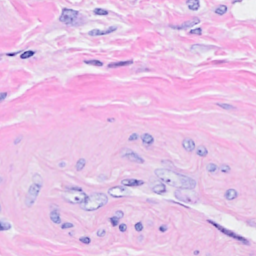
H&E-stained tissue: Breast